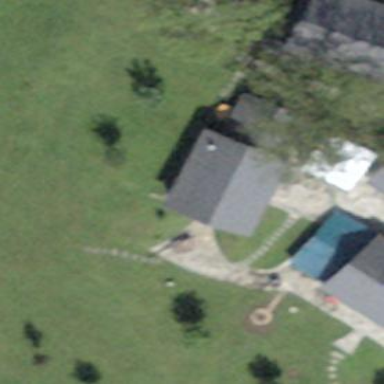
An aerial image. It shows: Cabin.